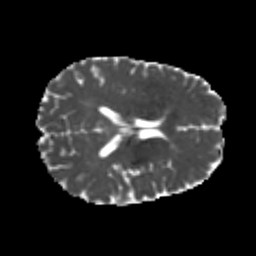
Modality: MD
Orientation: axial
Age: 22
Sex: male
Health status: healthy
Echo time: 0.074 s